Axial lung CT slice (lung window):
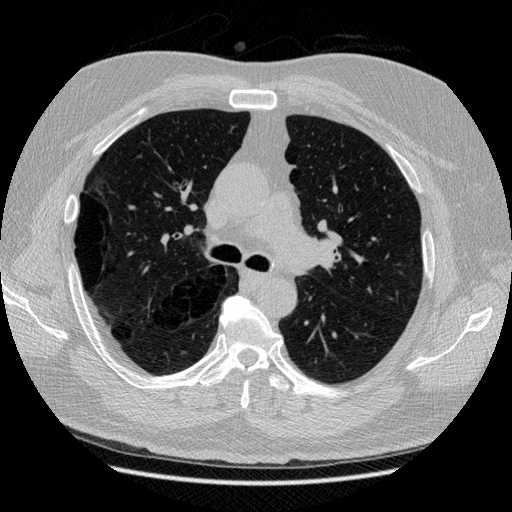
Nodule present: no